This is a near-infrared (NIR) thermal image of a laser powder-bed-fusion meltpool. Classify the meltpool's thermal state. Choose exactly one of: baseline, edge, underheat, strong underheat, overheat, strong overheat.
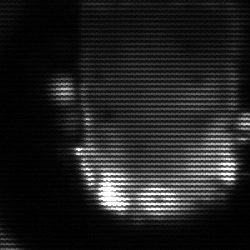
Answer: baseline